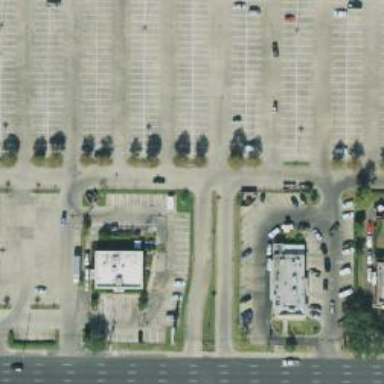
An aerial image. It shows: Parking space is available.